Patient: sex F, age 77
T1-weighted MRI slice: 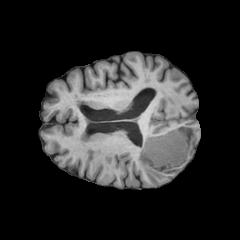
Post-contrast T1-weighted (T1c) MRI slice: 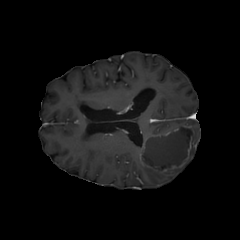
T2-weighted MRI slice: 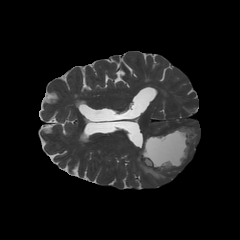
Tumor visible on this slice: yes
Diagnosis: Glioblastoma, IDH-wildtype
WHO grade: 4